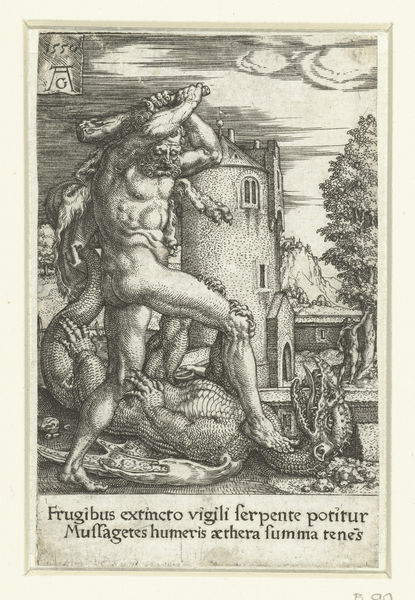
Titel: Hercules doodt de draak Ladon
Künstler: Heinrich Aldegrever
Standort: Amsterdam
Institution: Rijksmuseum
Schlagwörter: baum, kampf, mann, nackt, wolken, turm, schrift, hof, grey, hair, print, woodcut, krallen, zähne, cloud, man, naked, nude, sky, tree, building, tower, black and white, etching, keule, battle, drache, statue, monster, untier, signature, butt, animal, book, dragon, evil, violence, kill, muscle, latin, serpent, killing, club, strength, duerer, albrecht, lizard, greek mythology, giant, destroy, die, 1550, frugibus, extmeto, vigili, serpente, potitur, mussagetes, humeris, aethera, summa, renes, muffagetes